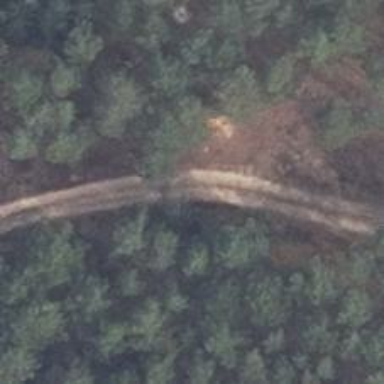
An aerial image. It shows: Sandy track road with grade4 tracktype.